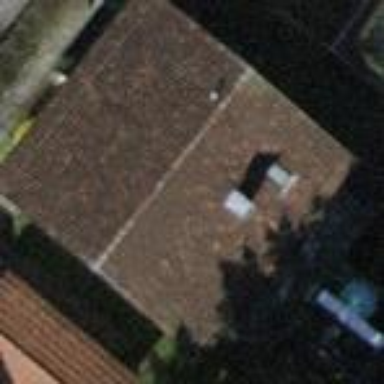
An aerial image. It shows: Detached building.